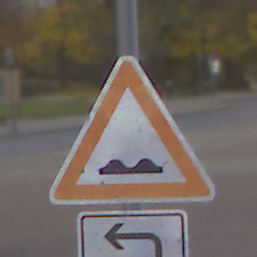
Verkehrszeichen: UnebeneFahrbahn
Zusatzzeichen unten: RichtungsangabeDurchPfeile2
Umgebung: Outdoor, Urban
Tageszeit: MorningAfternoon
Wetter: PartlyCloudy
Licht: Natural
Jahreszeit: NotSpecified
Kontrast: LowContrast